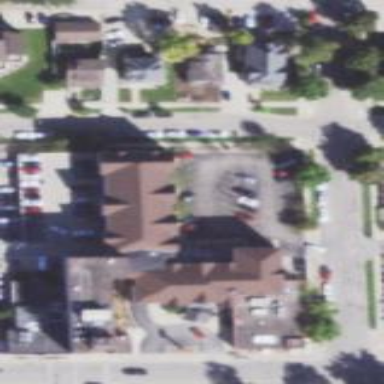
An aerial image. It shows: Commercial building that serves as hotel.